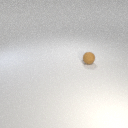
small brown rubber sphere